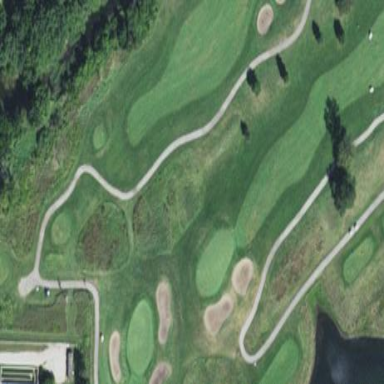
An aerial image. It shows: Area labeled as out of bounds on golf course.